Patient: sex M, age 57
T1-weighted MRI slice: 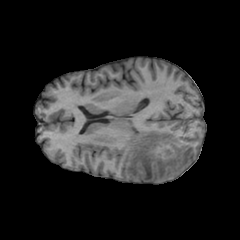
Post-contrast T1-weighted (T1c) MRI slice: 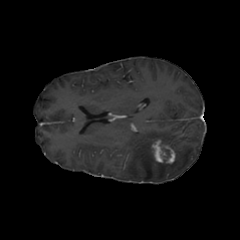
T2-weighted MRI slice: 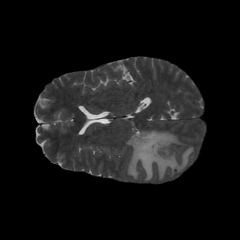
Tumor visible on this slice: yes
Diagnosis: Glioblastoma, IDH-wildtype
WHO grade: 4